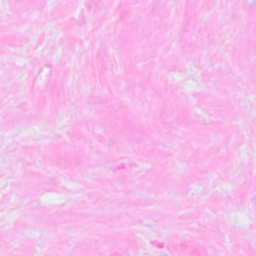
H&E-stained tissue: Breast